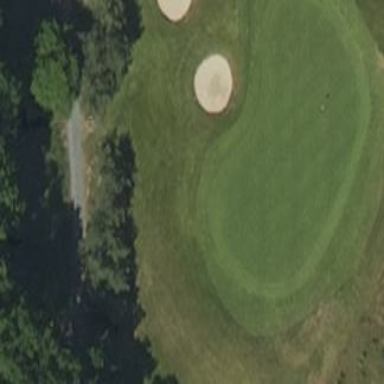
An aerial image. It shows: Golf green.